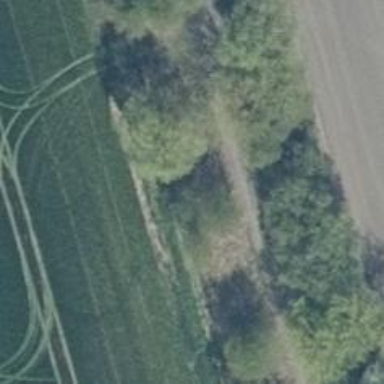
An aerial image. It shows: Track road with grade3 tracktype.